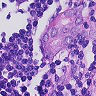
Metastatic tissue present: yes